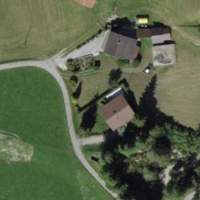
EUNIS habitat code: 24
Species observed at this site:
Galeopsis tetrahit